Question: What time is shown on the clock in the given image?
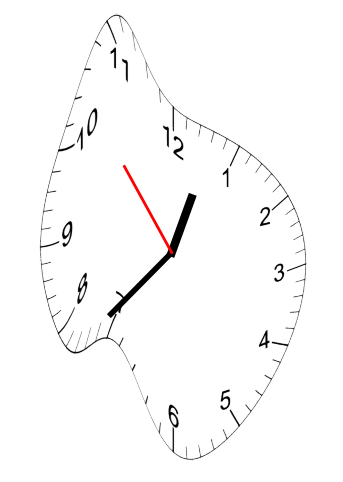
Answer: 12:36:53